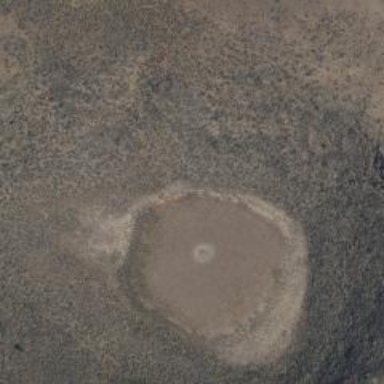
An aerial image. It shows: Natural crater.